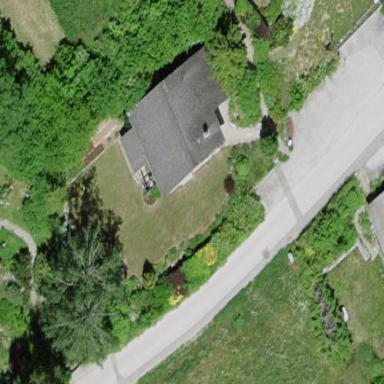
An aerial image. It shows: Simple house.